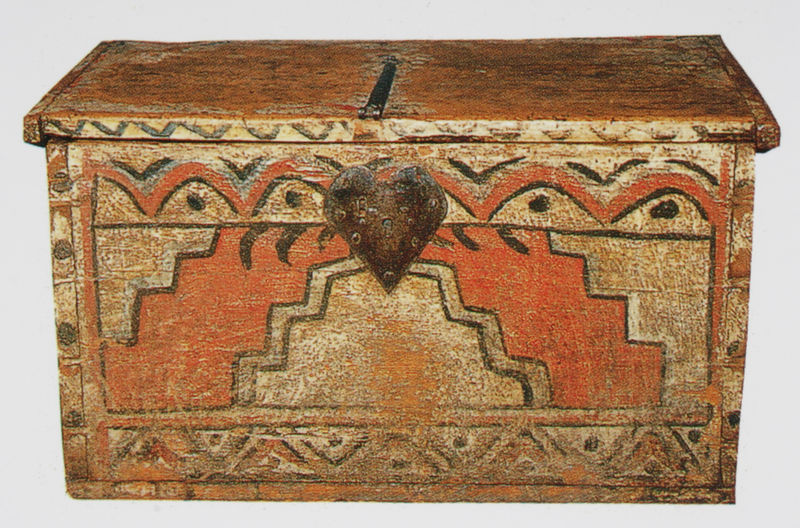
Titel: Truhe aus Mexico
Standort: Santa Fé (NM)
Institution: Spanish Colonial Arts Society Collection
Schlagwörter: weiß, dreieck, gelb, ocker, braun, bunt, holz, orange, schwarz, rot, schloss, malerei, muster, ornament, alt, band, möbel, vögel, auge, knopf, welle, wellen, umrisse, bogen, afrika, beige, linien, amerika, rand, treppe, treppen, arch, blue, red, steps, white, black, old, table, yellow, symmetrie, glanz, dekor, ornamente, verzierung, pattern, metall, brown, stufen, wooden, nagel, nägel, nieten, bemalt, foto, fotografie, photographie, bögen, punkte, eisen, truhe, deckel, messing, antike, bruan, kontur, punkt, tupfen, kiste, treffen, rom, kasten, photo, halbkreis, ecken, fries, geometrisch, zacken, zickzack, wood, quader, african, farbfoto, scharnier, antik, stone, schlos, metal, herz, schlüssel, beschlag, verschluß, bemalung, ornamentik, look, texture, dreiecke, dots, outline, objekt, kanten, herzform, blech, schrein, geometrie, aufnahme, aufbewahrung, leisten, volkskunst, hölzern, schlüsselloch, abstract, bäuerlich, ancient, trunk, design, rectangle, square, mexiko, stufig, box, geometric, gefaßt, lines, chest, holztruhe, rough, paint, simple, riegel, brass, bank, artifact, tan, ksite, hochzeitstruhe, indian, abgeblättert, herzförmig, heavy, painted, hinges, triangle, triangles, key, keyhole, oranemnt, deckelkante, inkamuster, stufenförmig, zahnmuster, lock, jewelry, heart, egypt, furniture, südamerikanisch, worn, carved, storage, tuofen, edges, corners, cover, nails, closed, lid, aztec, scratched, decorated, artefact, slot, birds eye, stepped, mosaik, latch, oprqange, bix, hasp, fastener, gemotric, semicirles, borde, rpattern, heart lock, rivet